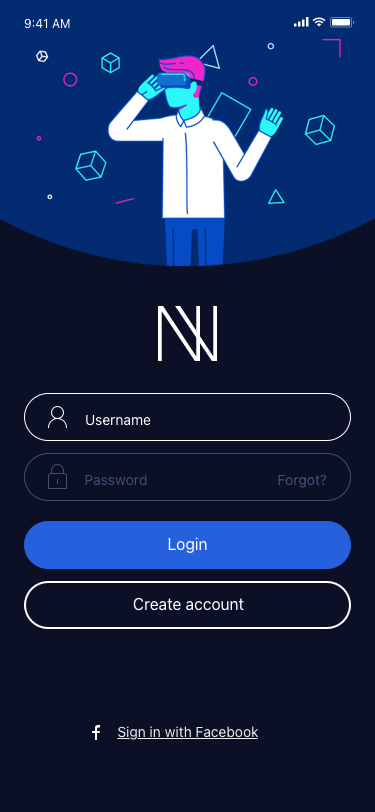
Text in this UI design:
Username
Password
Forgot?
Login
Create account
Sign in with Facebook